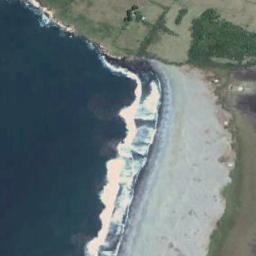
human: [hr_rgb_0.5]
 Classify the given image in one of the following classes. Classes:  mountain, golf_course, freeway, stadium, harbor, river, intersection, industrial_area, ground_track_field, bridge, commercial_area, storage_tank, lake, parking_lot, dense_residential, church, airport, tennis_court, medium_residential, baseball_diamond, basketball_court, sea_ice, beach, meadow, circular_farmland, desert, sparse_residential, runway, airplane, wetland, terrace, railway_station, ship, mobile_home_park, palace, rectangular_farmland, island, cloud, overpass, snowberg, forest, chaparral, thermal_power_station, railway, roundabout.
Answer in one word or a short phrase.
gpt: beach